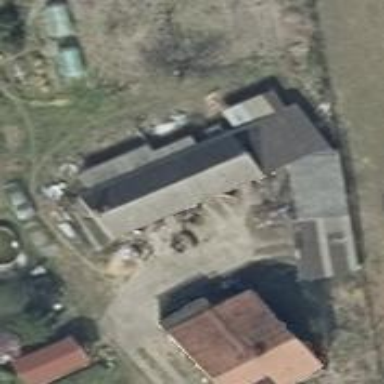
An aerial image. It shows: Building with gabled grey roof. The roof orientation is along the building.